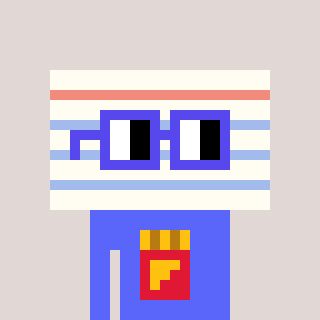
a pixel art character with square blue glasses, a empty notebook page-shaped head and a purple-colored body on a warm background